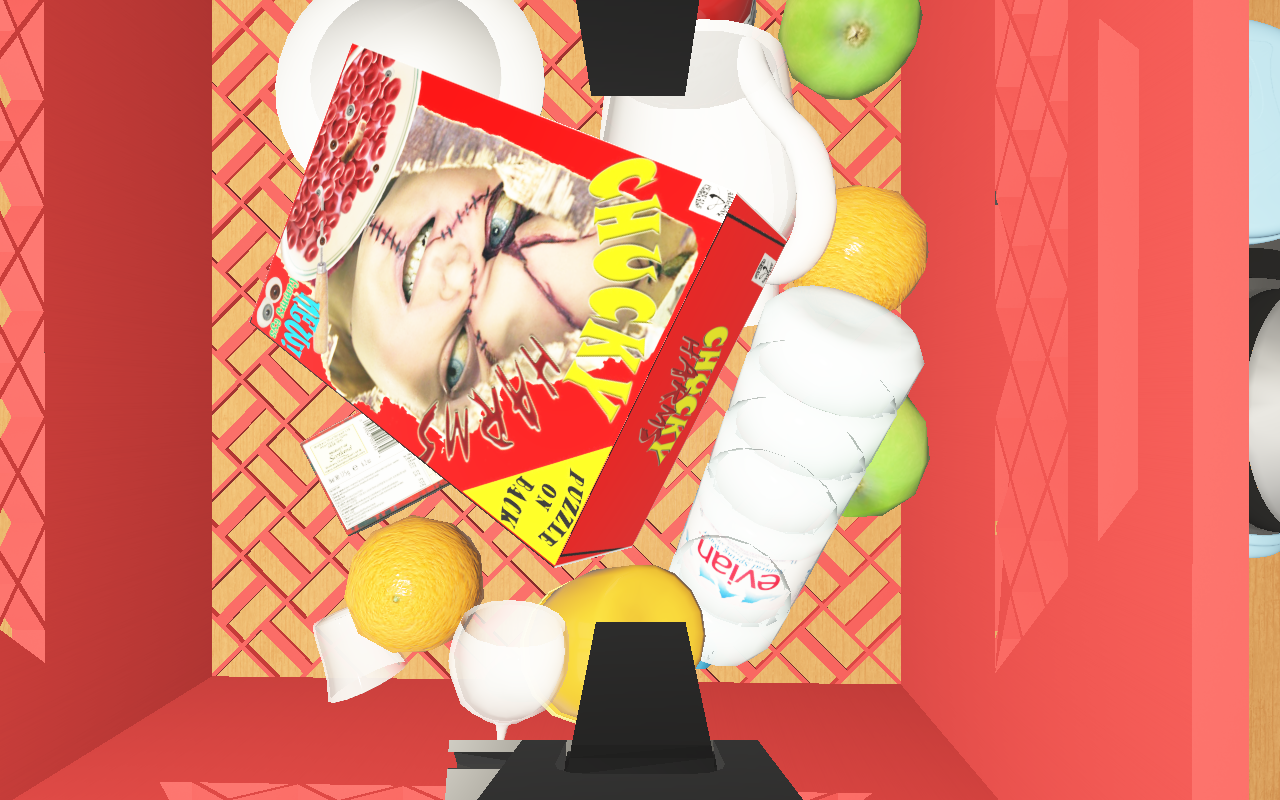
Objects in the scene:
carafe
water bottle
apple
orange
orange
plate
wineglass
jam jar